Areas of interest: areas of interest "Driving School"
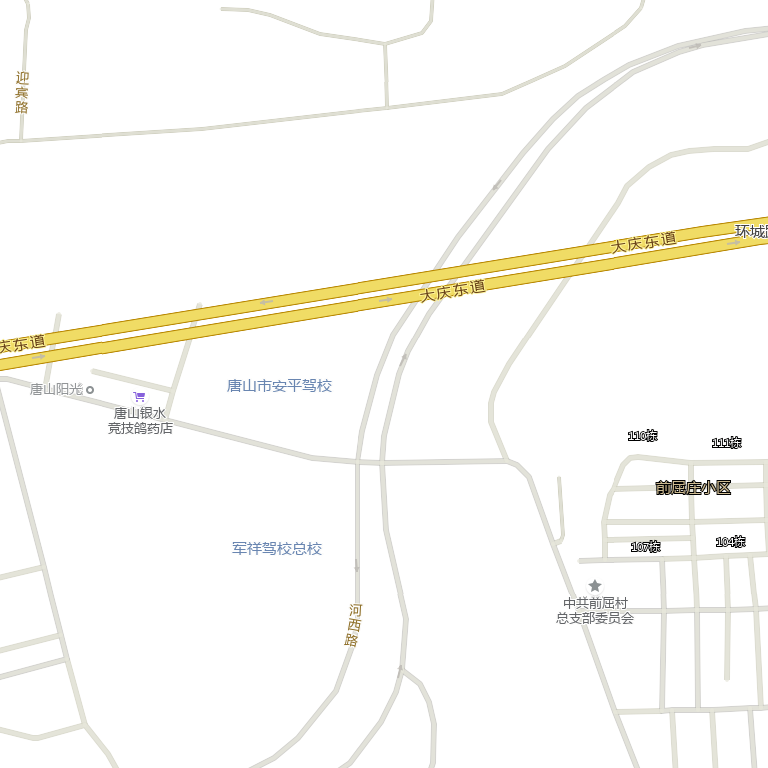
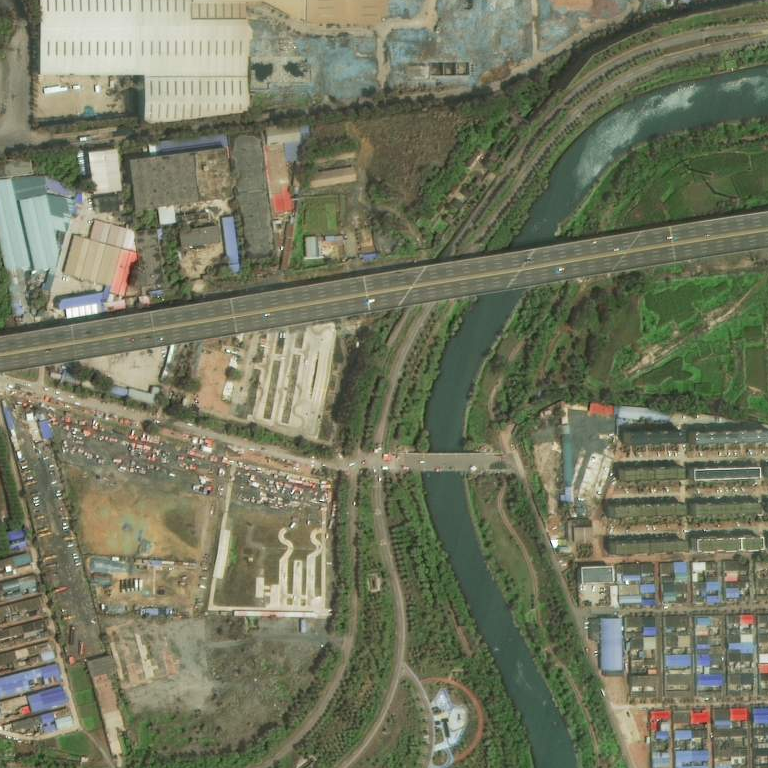